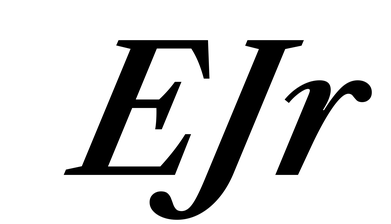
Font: LibreCaslonText-Italic_SemiBold_Italic